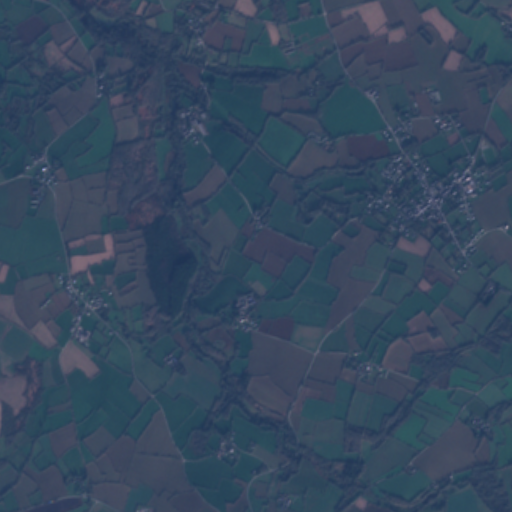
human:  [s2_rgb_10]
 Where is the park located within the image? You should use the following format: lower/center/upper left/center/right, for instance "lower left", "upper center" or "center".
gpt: The park is located in the upper right of the image.
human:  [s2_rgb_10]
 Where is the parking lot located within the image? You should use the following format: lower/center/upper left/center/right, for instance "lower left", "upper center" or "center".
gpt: The parking lot is located in the upper right of the image.
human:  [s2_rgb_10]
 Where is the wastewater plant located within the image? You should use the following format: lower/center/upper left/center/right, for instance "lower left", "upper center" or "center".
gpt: The wastewater plant is located in the center of the image.
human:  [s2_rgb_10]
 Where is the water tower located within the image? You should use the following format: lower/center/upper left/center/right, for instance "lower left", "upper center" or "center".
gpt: The water tower is located in the center right of the image.
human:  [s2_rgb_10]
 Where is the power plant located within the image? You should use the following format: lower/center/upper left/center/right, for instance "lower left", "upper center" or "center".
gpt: There is no power plant in the image.